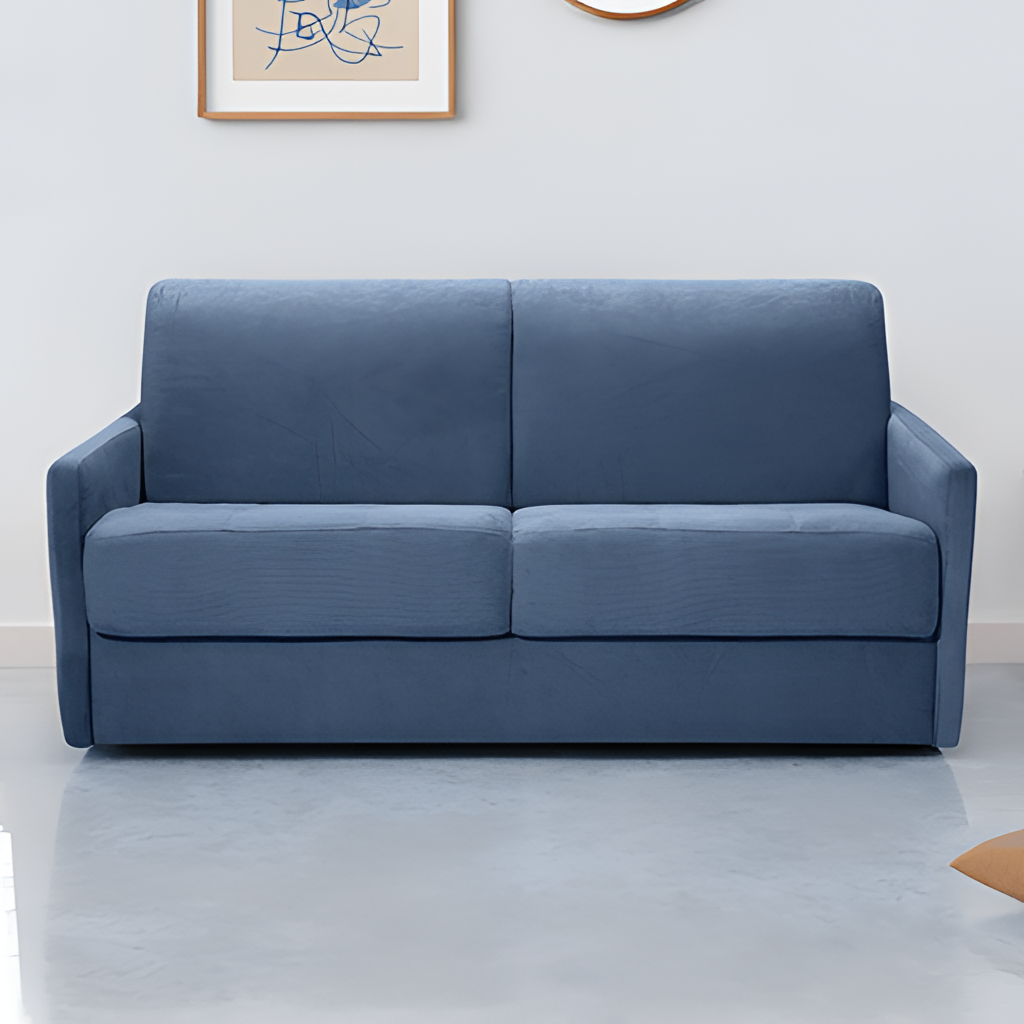
living room, fabric sofa, paint wallpaper, with solid pattern, contemporary, gray concrete flooring, with smooth pattern